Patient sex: F
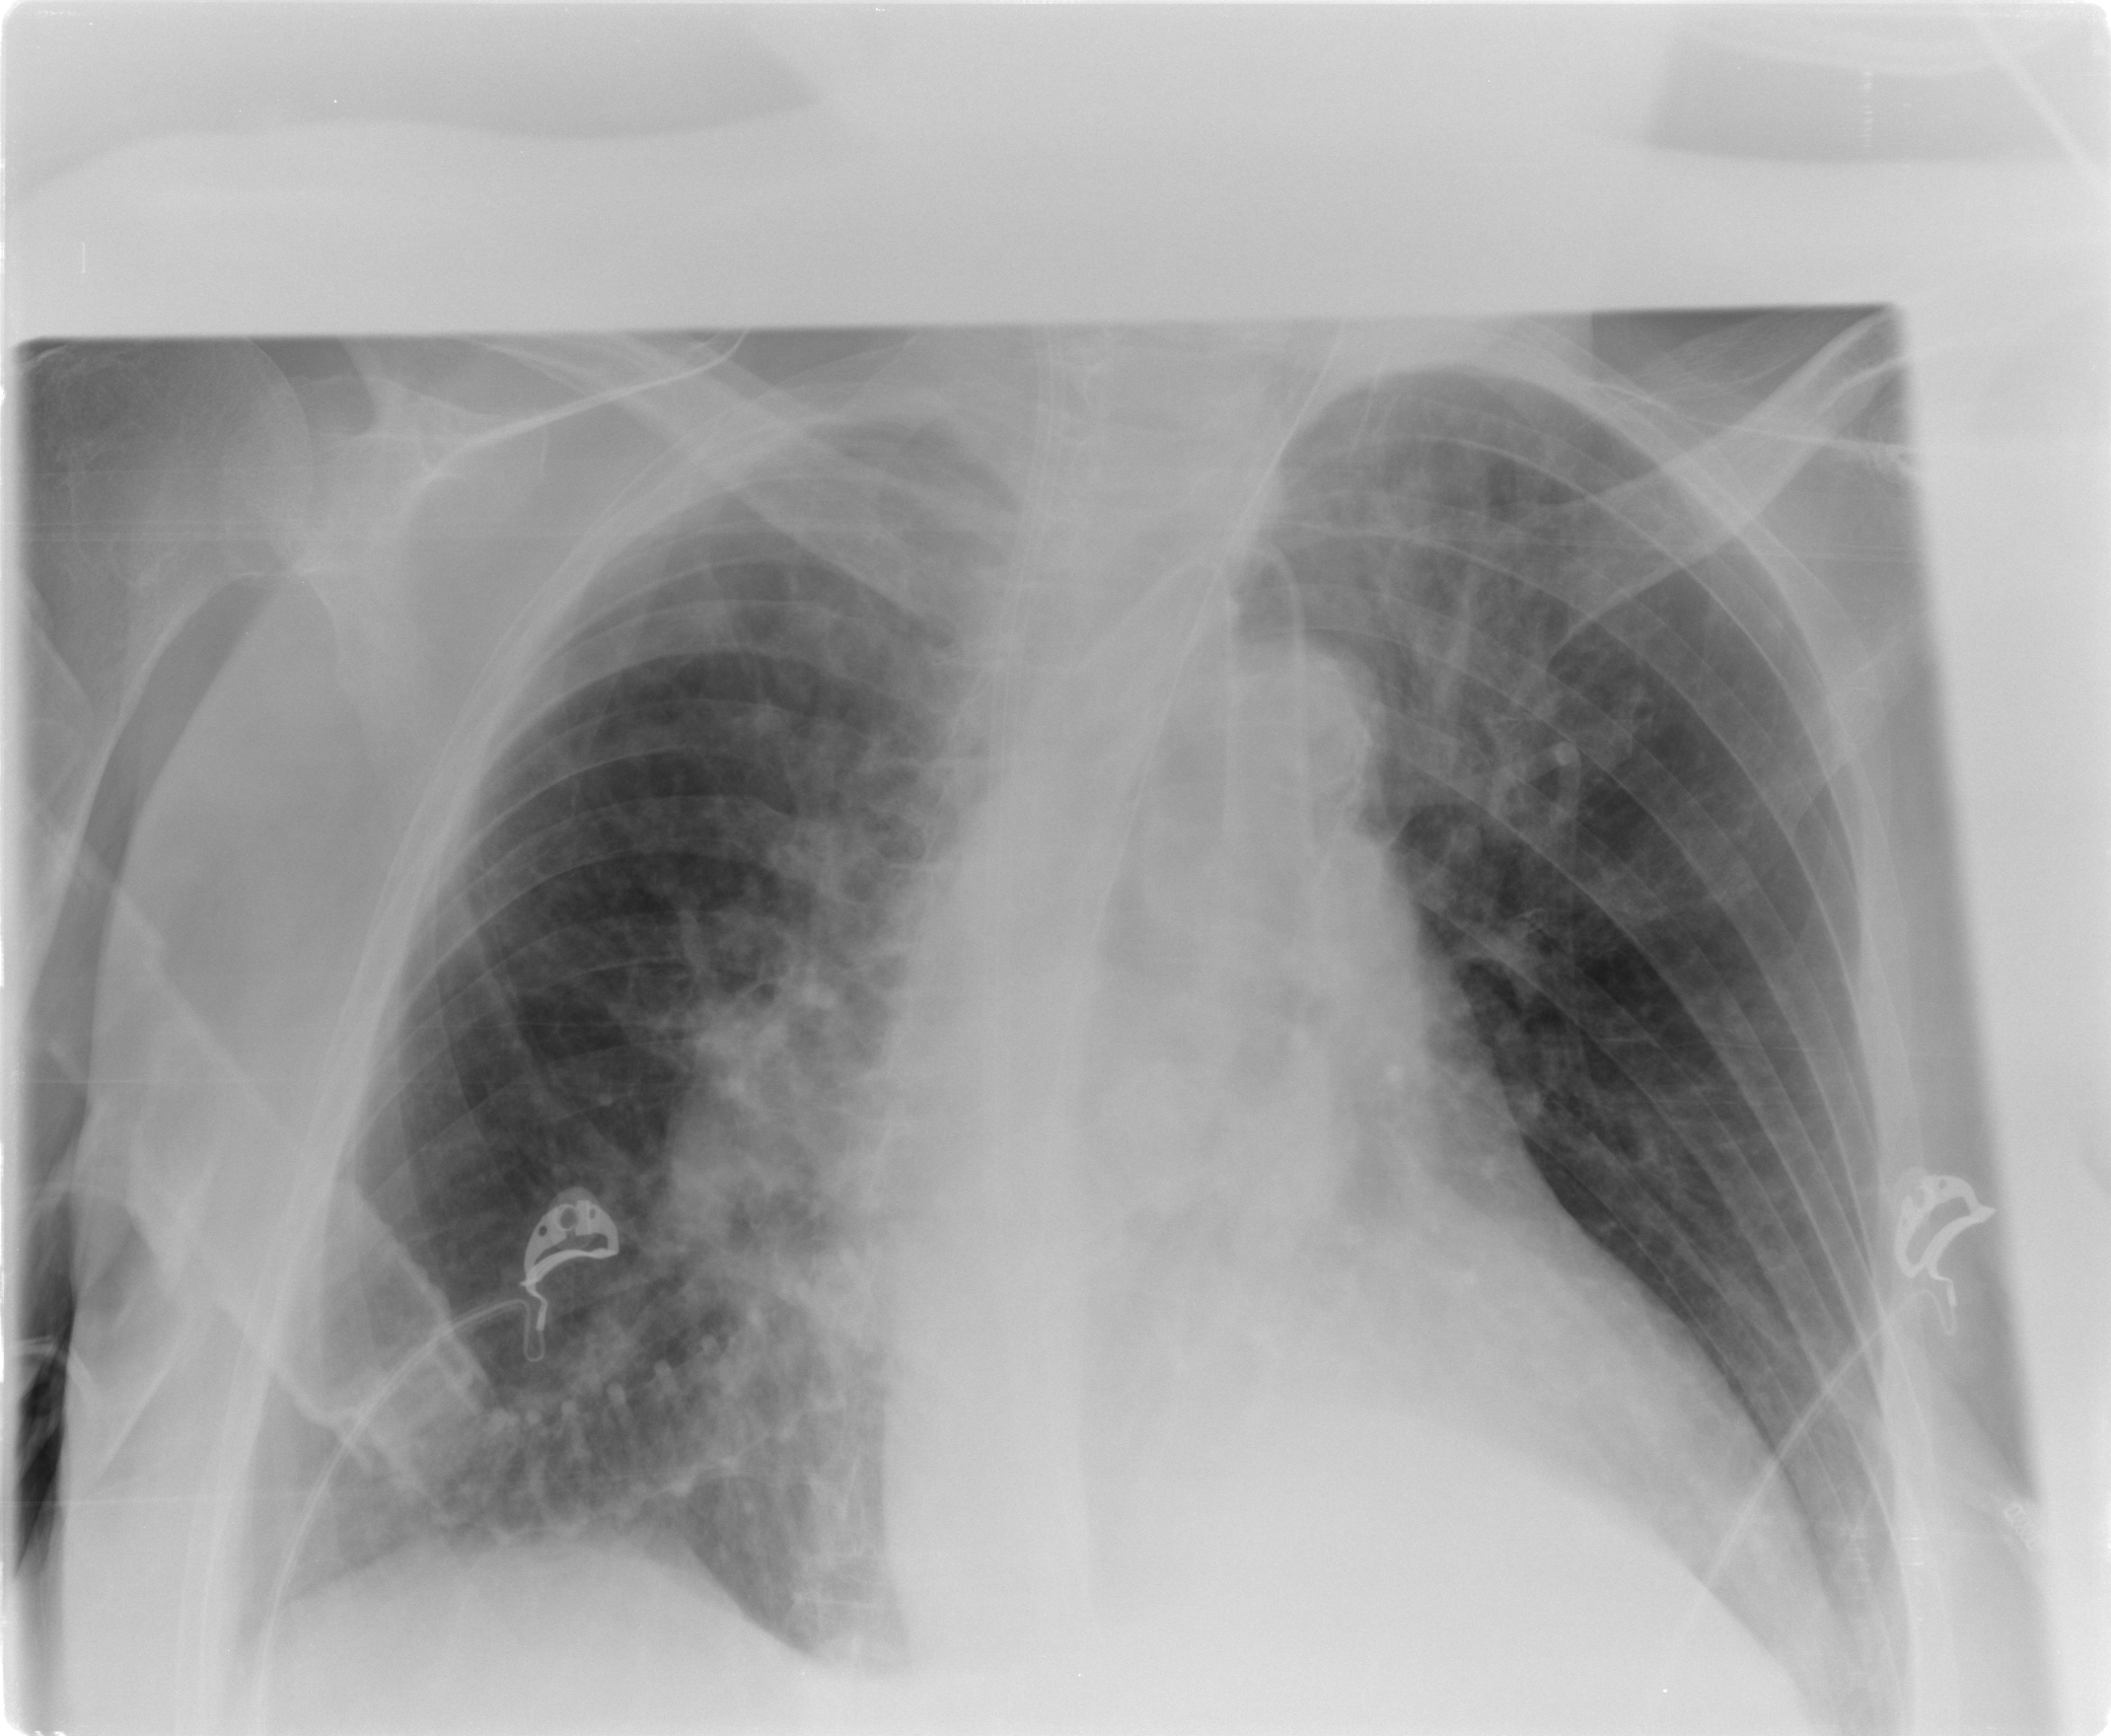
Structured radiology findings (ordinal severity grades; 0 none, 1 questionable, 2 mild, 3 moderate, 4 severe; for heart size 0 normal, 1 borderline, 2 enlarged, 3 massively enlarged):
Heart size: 2
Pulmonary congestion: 0
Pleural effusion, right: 0
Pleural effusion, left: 0
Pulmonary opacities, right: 2
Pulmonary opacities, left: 2
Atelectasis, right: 2
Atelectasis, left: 0